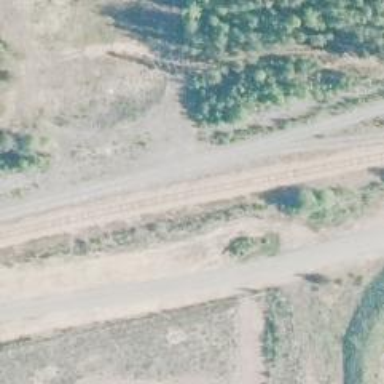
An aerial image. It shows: Railway yard with rail tracks of class A.